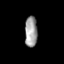
Tissue: skin
Cell type: Epithelial cells
Senescence score: 0.1825
Nuclear area (px): 382
Mean DAPI intensity: 155.571